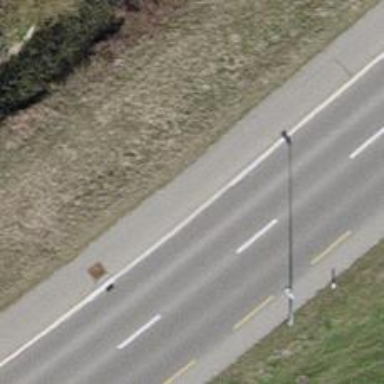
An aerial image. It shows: Asphalt cycleway.